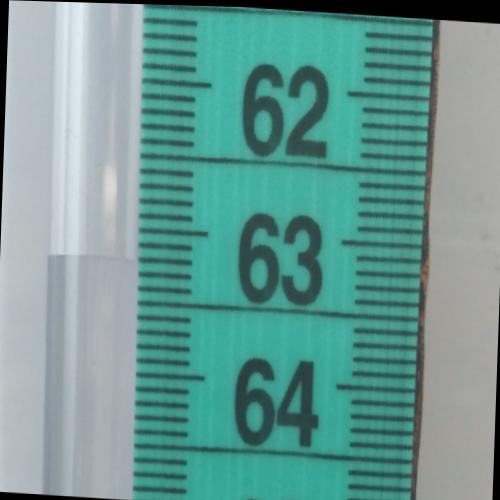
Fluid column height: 63.2 cm